Interaction volume radius: 10 \u00c5
Interaction volume height: 20 \u00c5
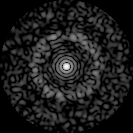
Disorder parameter: 0.8312